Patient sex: M
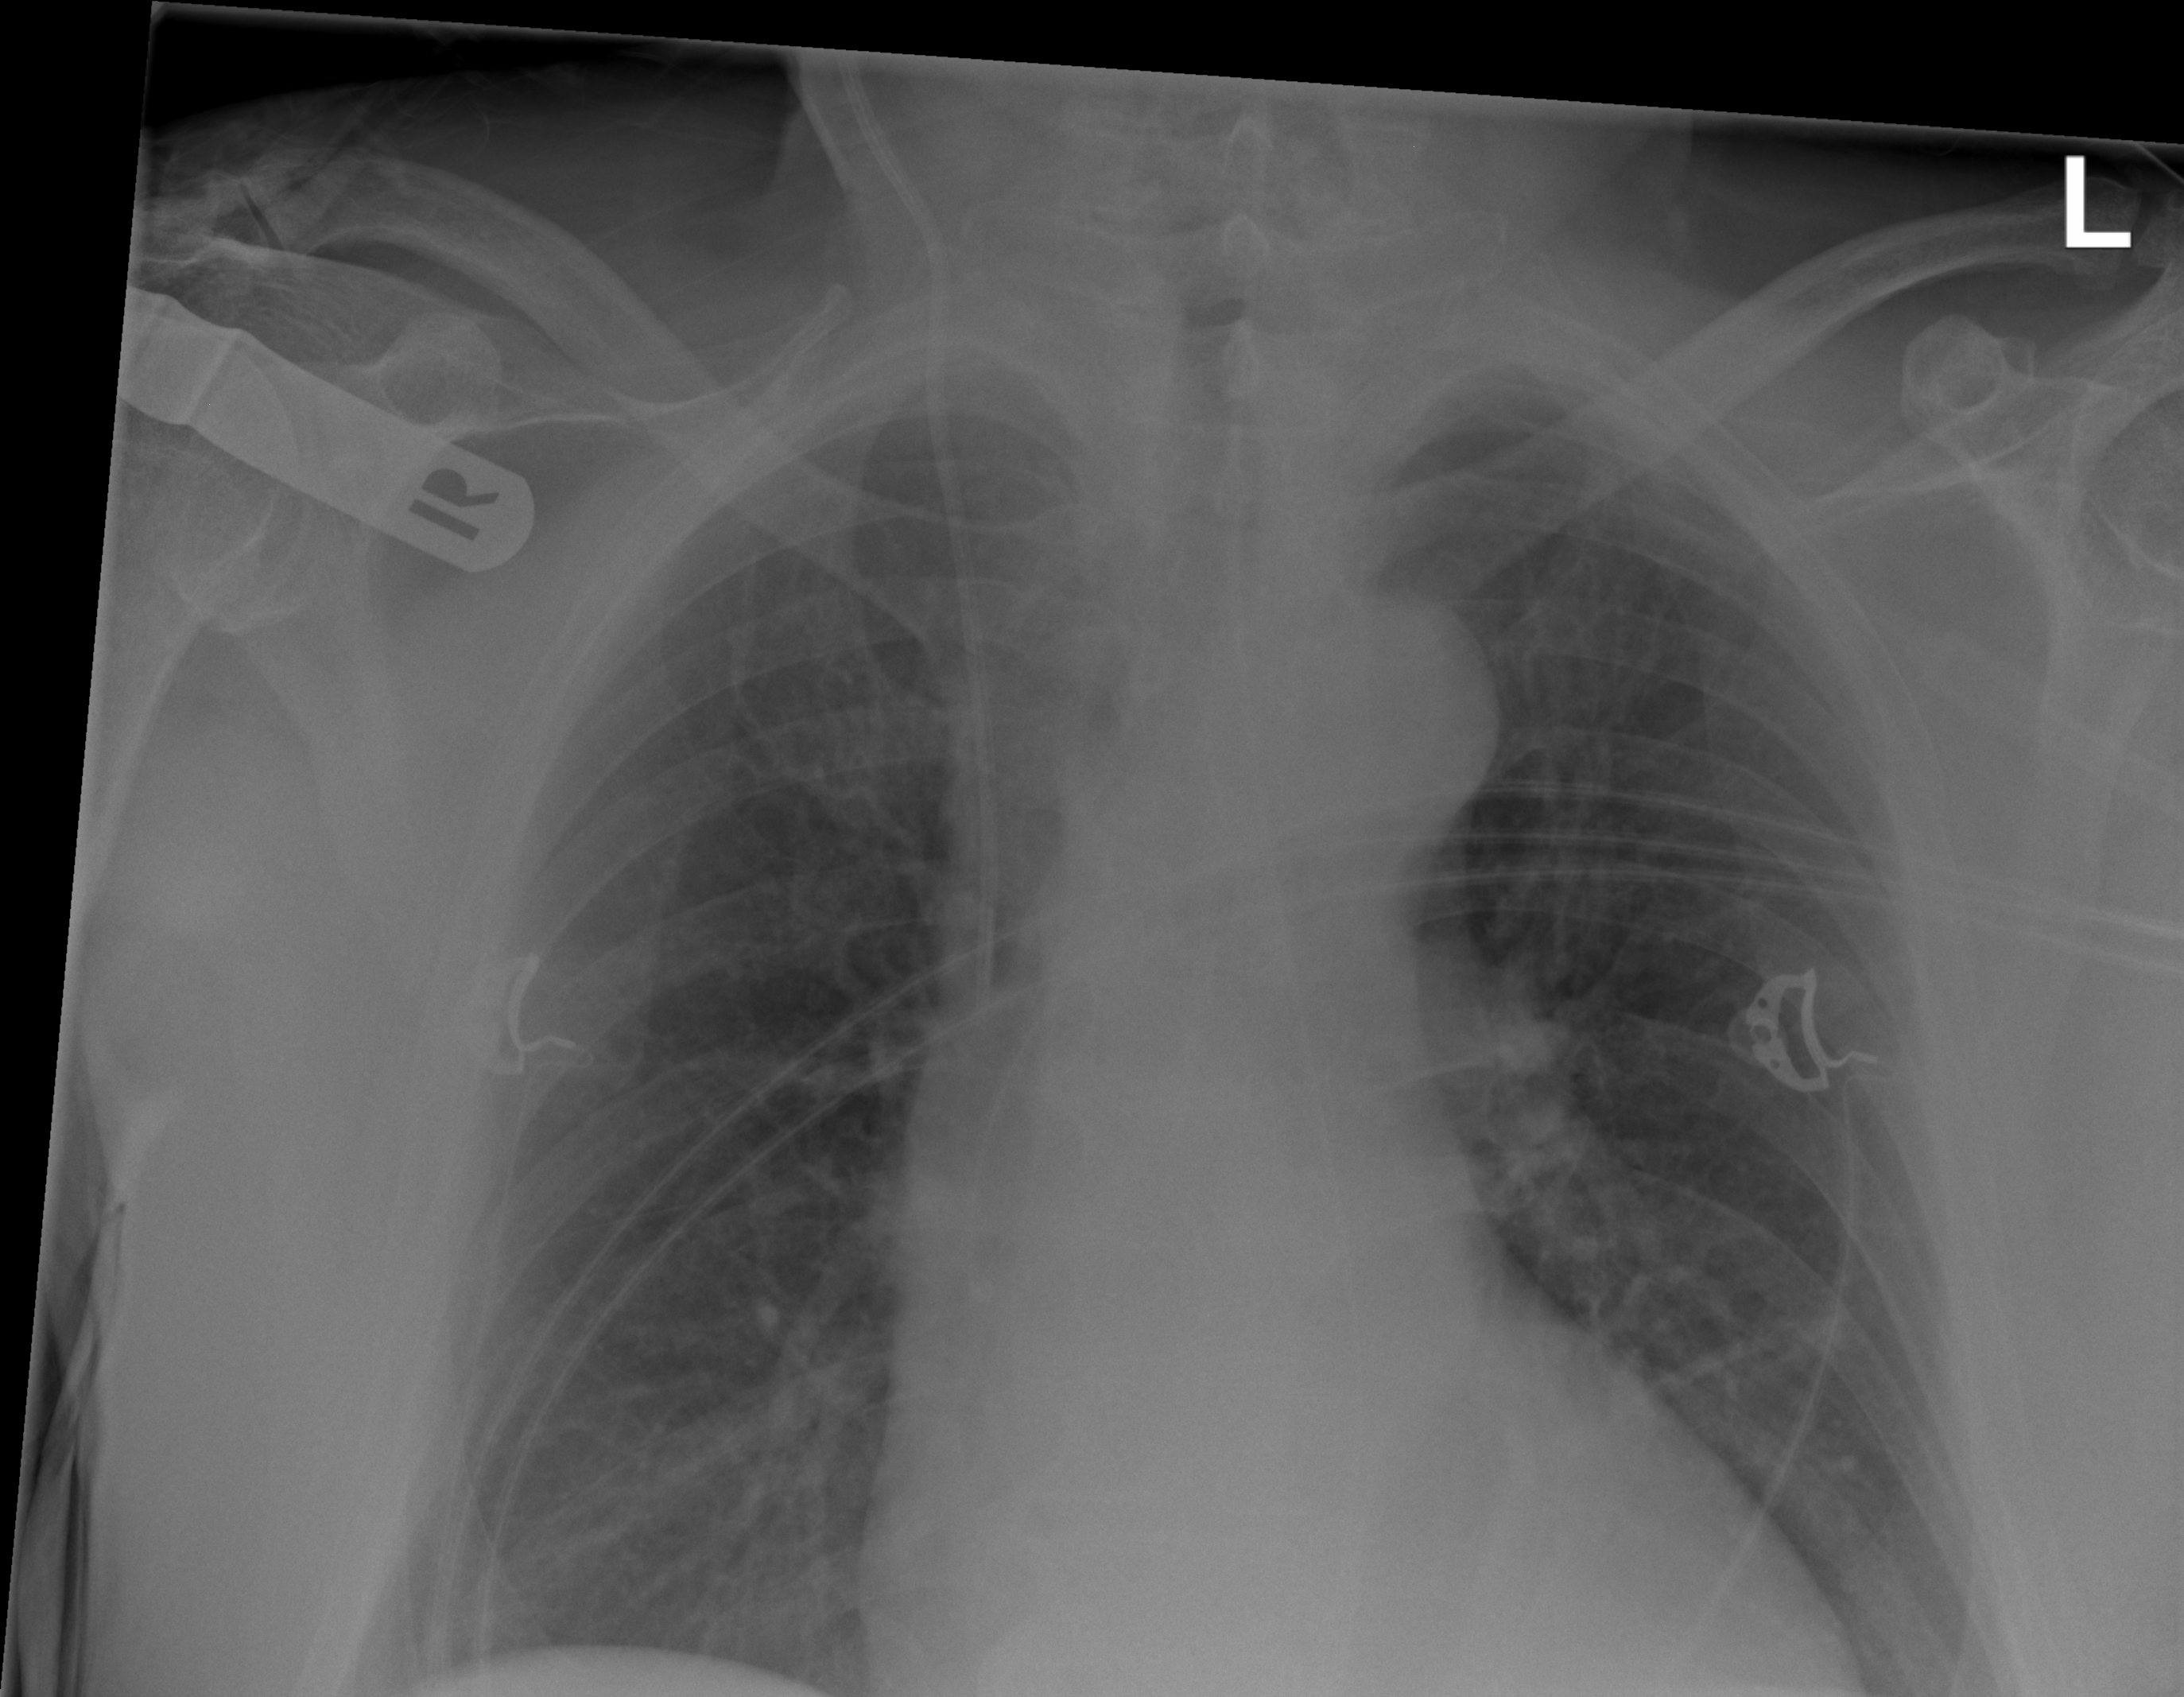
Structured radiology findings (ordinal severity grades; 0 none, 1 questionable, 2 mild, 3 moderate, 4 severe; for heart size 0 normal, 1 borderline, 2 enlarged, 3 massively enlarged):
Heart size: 0
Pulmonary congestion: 0
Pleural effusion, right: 0
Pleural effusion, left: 0
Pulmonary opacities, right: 2
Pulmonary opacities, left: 0
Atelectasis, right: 0
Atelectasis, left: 0